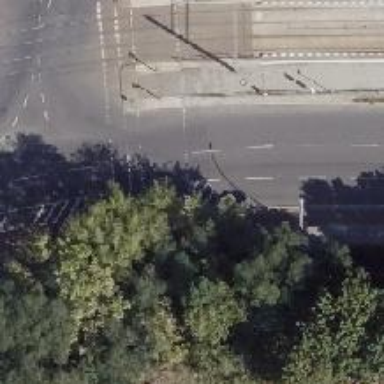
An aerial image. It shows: Crossing with traffic signals and pedestrian island.